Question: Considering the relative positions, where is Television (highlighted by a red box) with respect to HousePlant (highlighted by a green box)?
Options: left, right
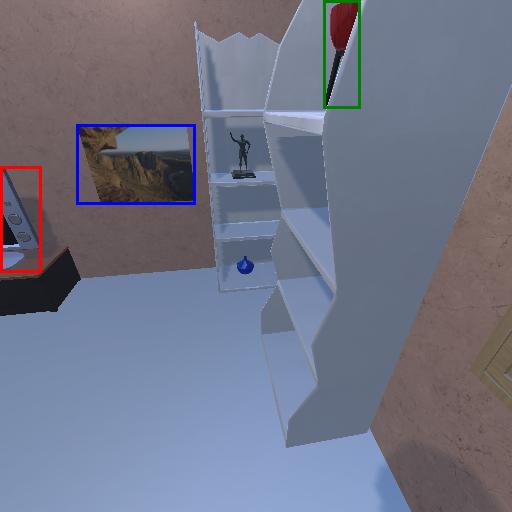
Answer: left